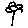
Label: flower